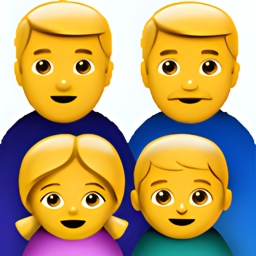
Name: family man man girl boy
Emoji: 👨‍👨‍👧‍👦
Group: People & Body
Sub-group: family